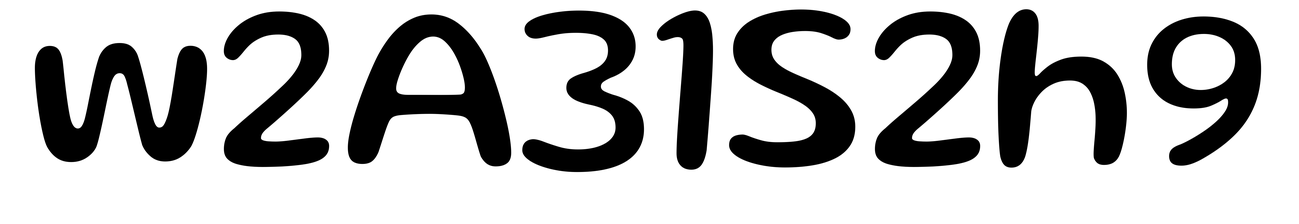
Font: Gluten_Regular